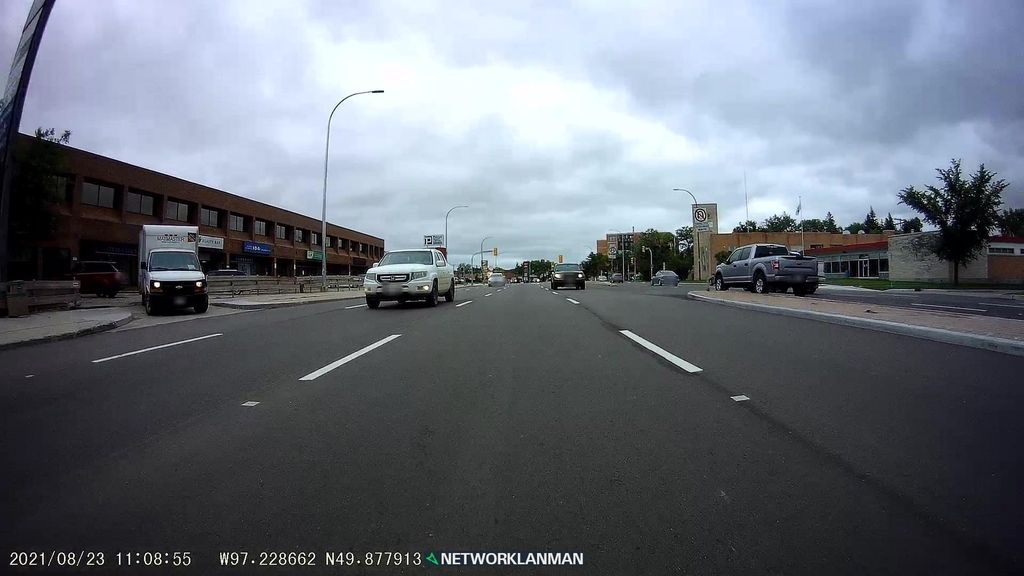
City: winnipeg